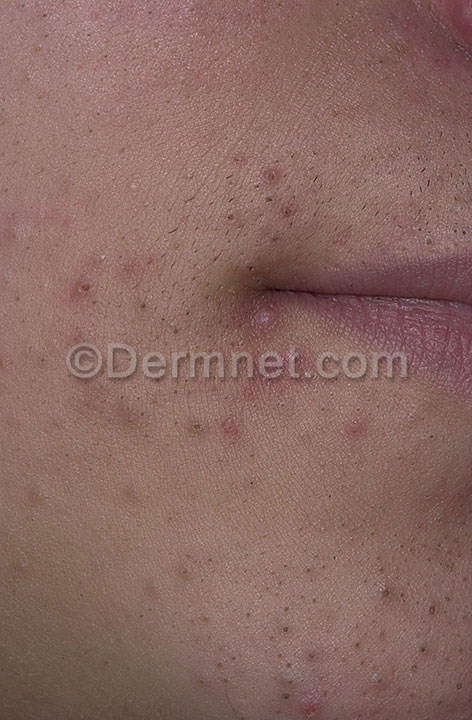
Disease: Acne and Rosacea Photos